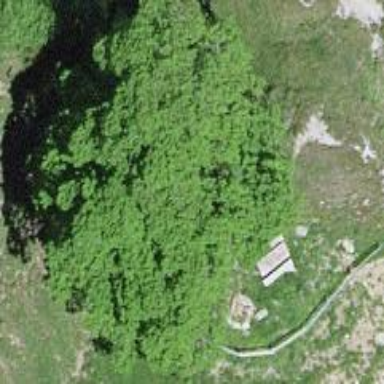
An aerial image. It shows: Beautiful tree in nature.